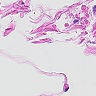
Metastatic tissue present: no